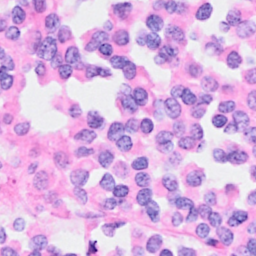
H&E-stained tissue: Breast